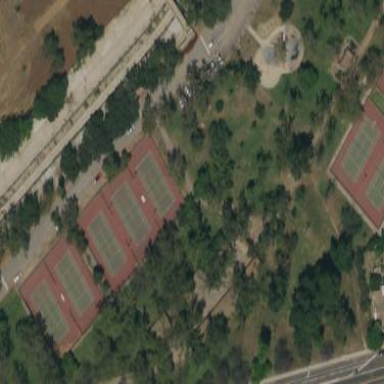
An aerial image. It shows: Tennis court on pitch designated for leisure land.